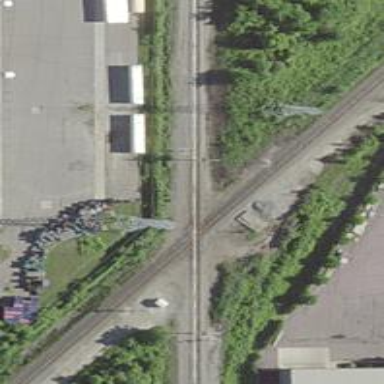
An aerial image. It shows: Railway signal.